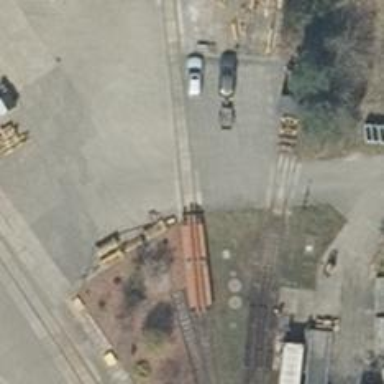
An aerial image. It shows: Railway yard.